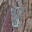
Label: 8